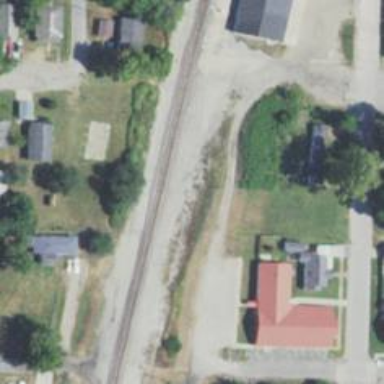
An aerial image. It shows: Railway siding for service.